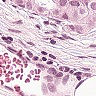
Metastatic tissue present: yes